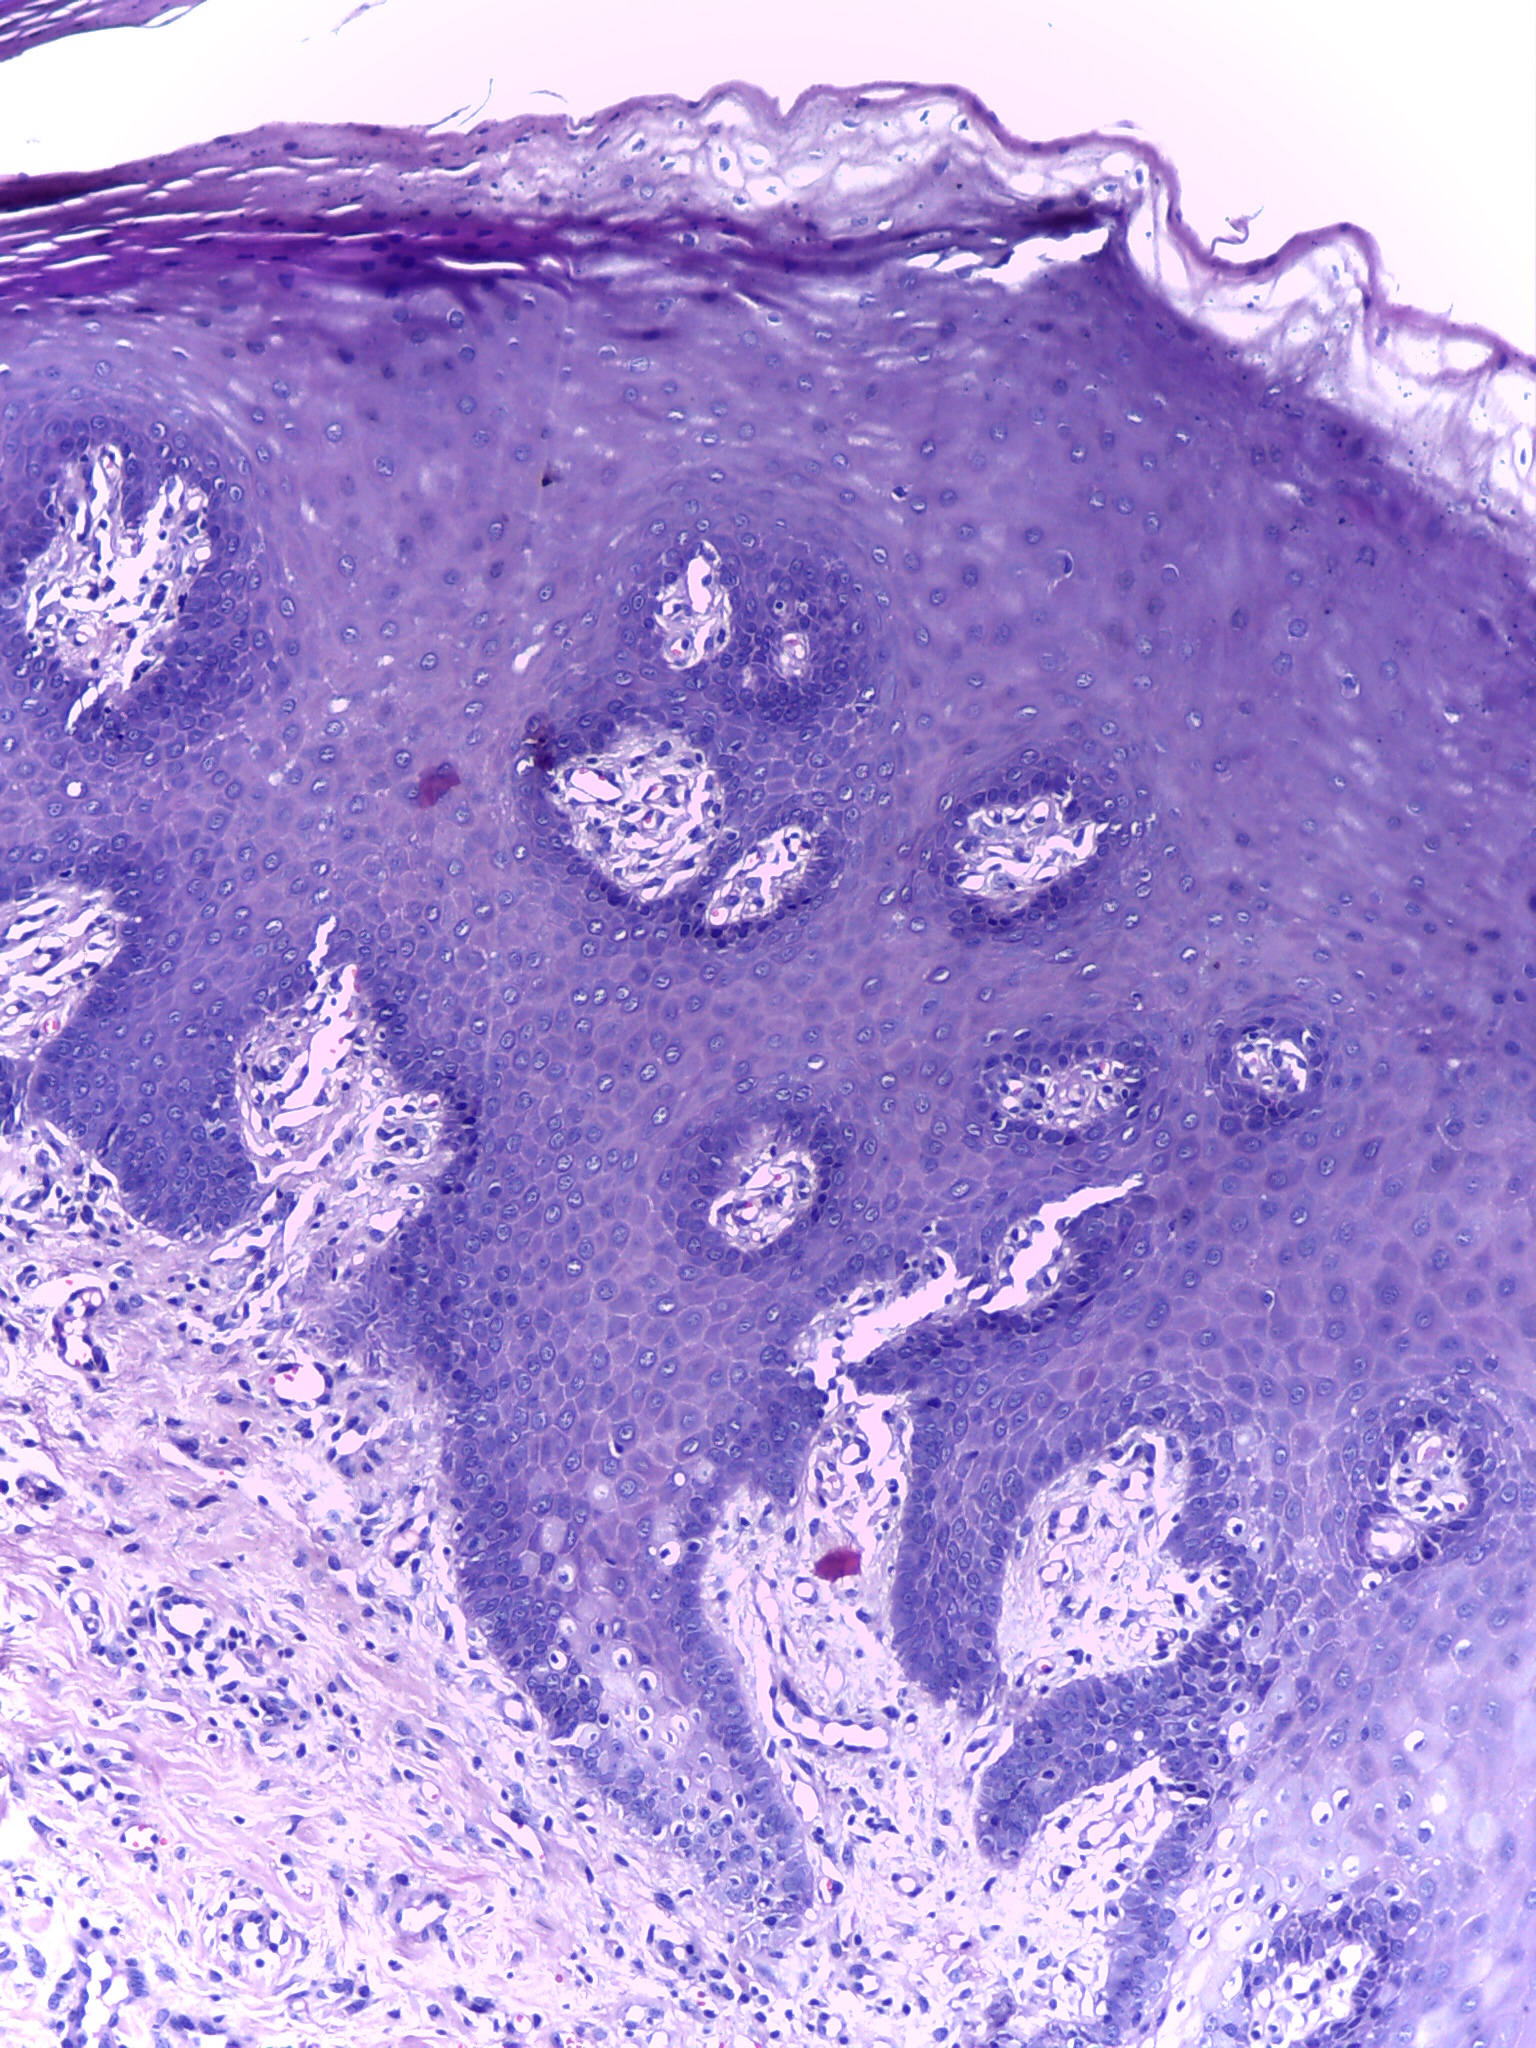
Diagnosis: Normal